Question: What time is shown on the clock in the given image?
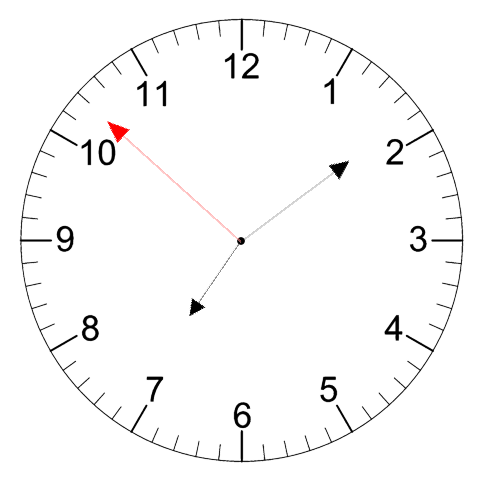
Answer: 07:08:52